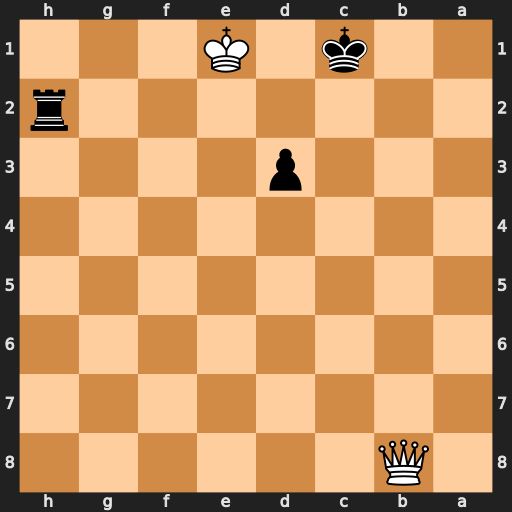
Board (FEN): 1Q6/8/8/8/8/3p4/7r/2k1K3
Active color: b
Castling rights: -
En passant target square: -
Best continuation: d2+ Kf1 d1=Q#